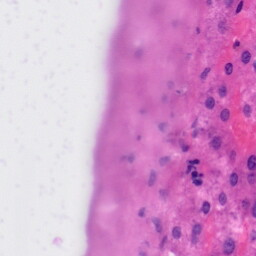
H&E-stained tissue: Liver